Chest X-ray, AP view. Patient: 45 years old, sex F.
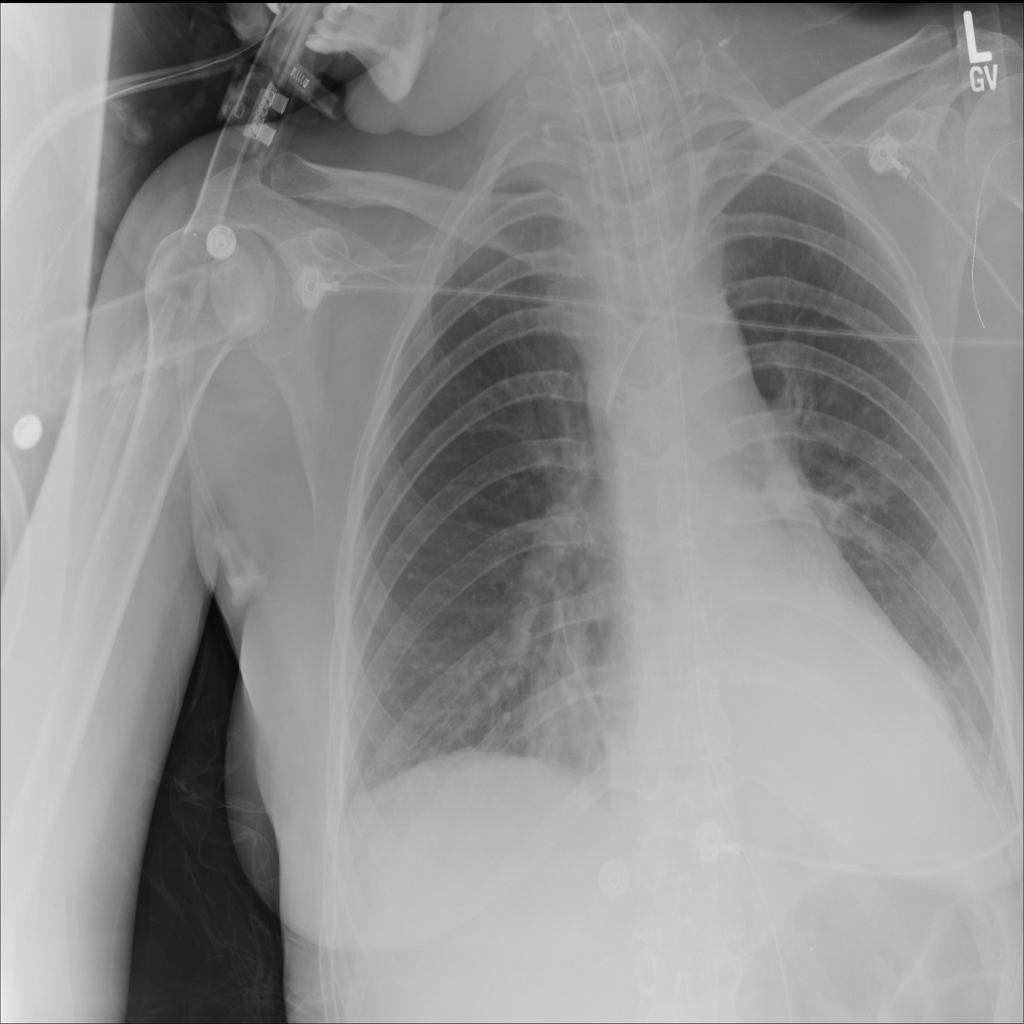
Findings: Atelectasis, Consolidation, Infiltration